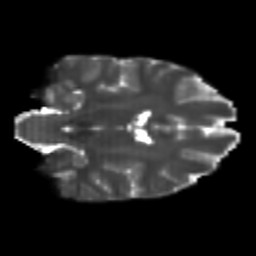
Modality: T2w
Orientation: coronal
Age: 21
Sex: female
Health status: healthy
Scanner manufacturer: philips
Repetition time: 7.384 s
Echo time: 0.08599 s